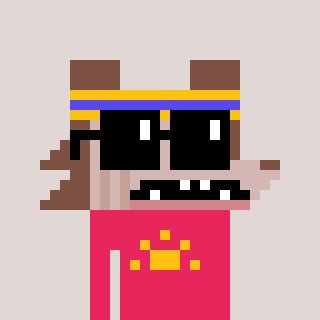
a pixel art character with square black sunglasses, a werewolf-shaped head and a redpinkish-colored body on a warm background